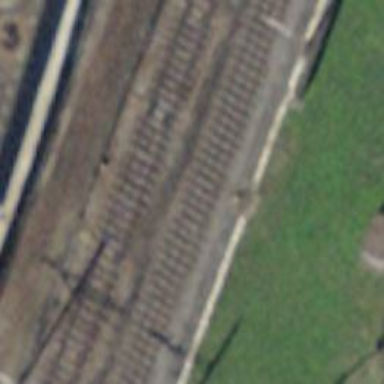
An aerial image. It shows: Railway switch.